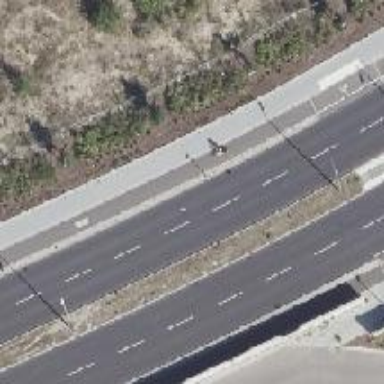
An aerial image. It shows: Asphalt path designated for cycling.